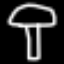
Label: mushroom